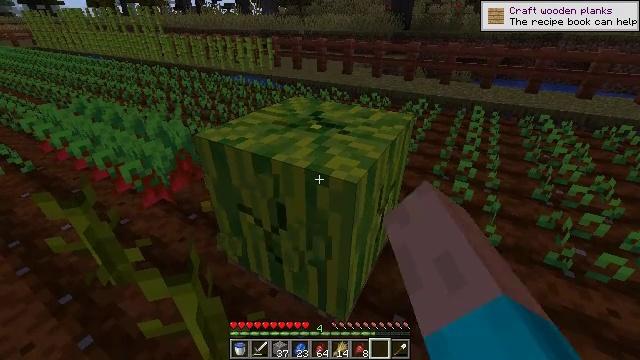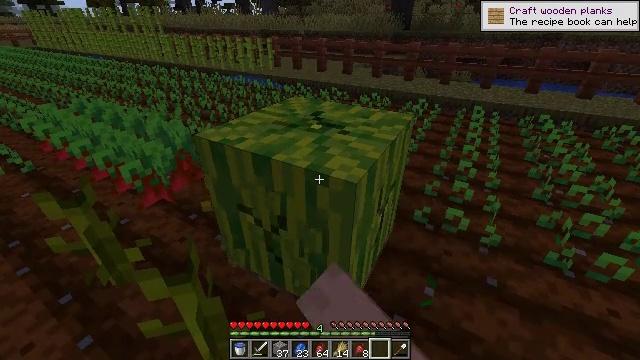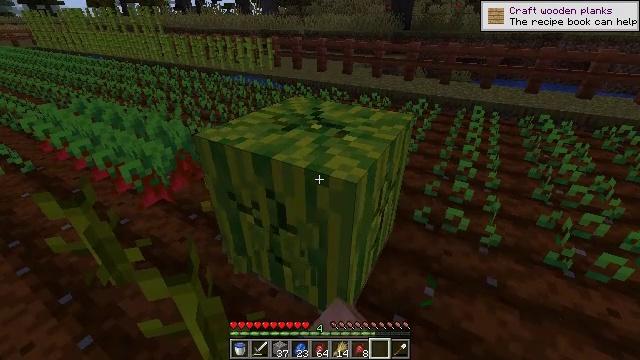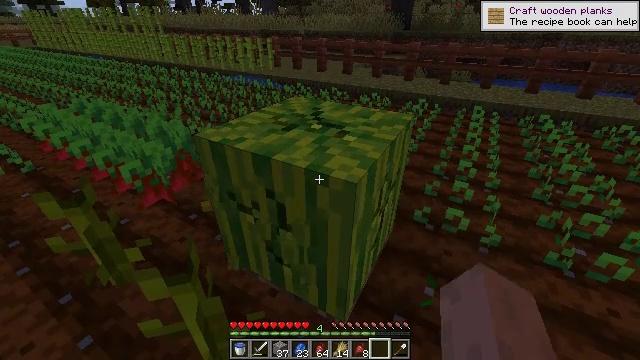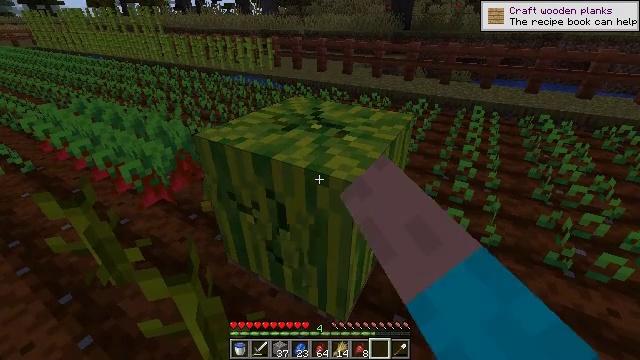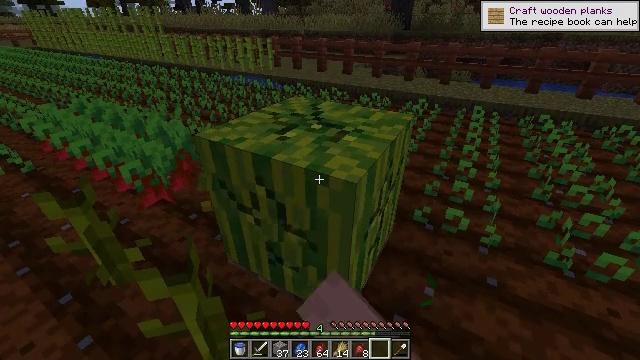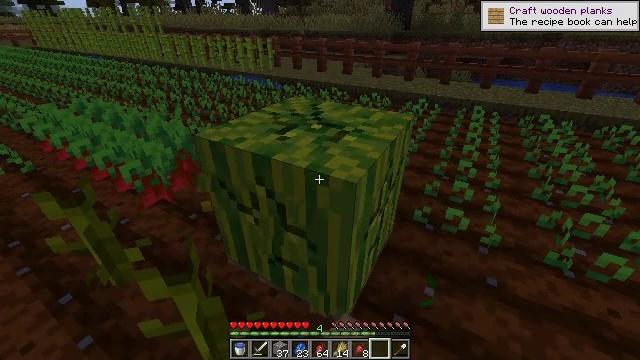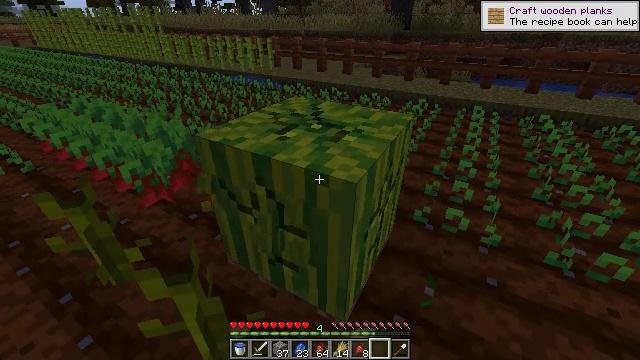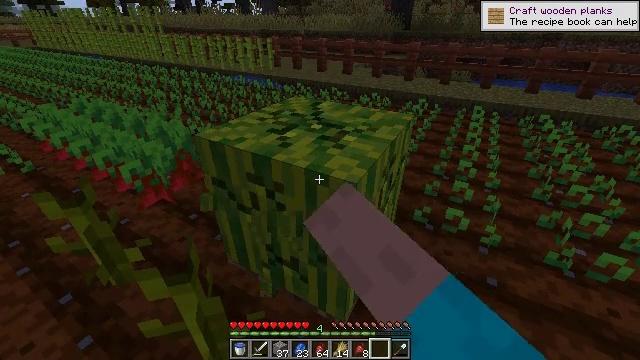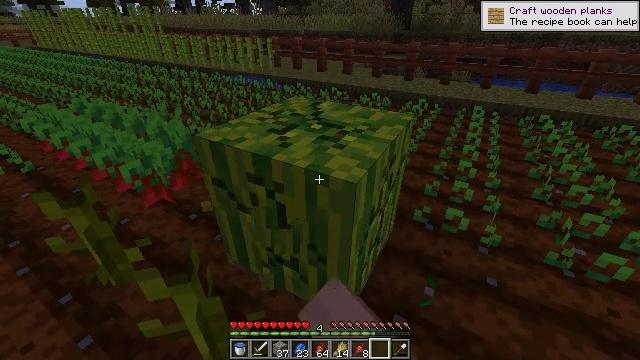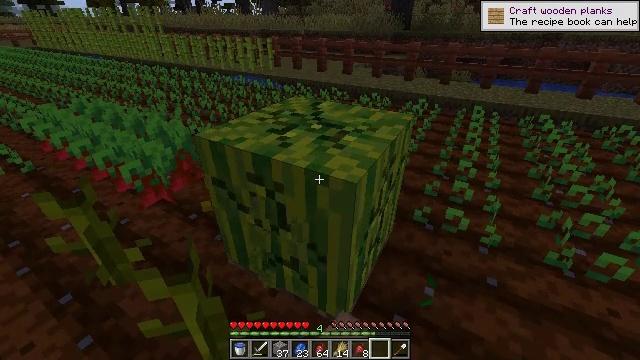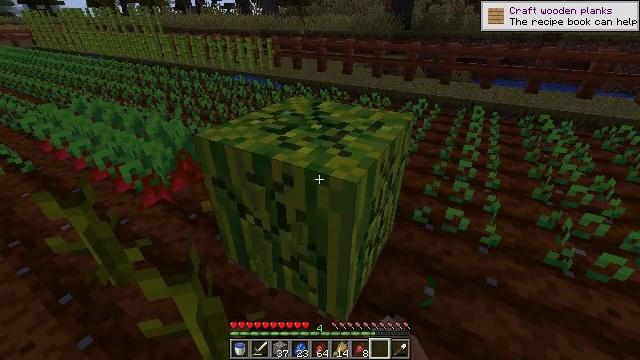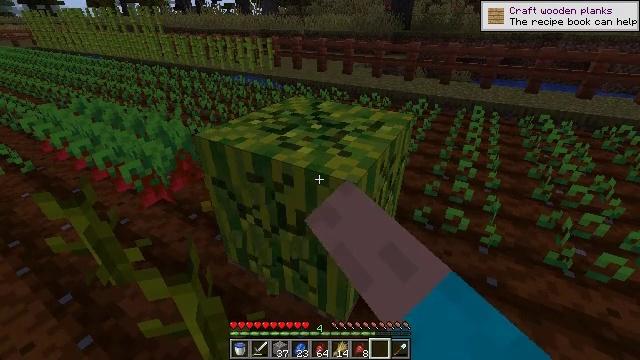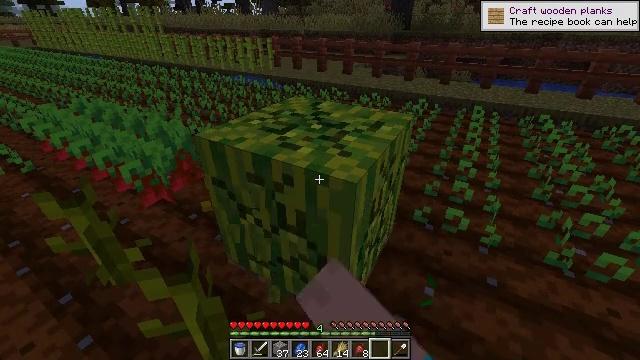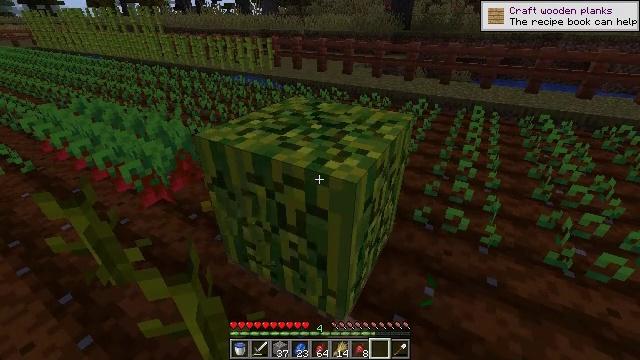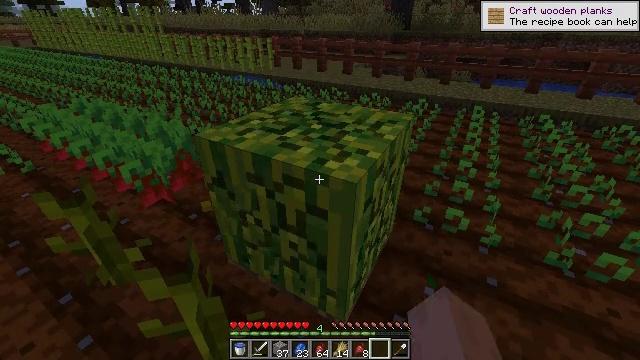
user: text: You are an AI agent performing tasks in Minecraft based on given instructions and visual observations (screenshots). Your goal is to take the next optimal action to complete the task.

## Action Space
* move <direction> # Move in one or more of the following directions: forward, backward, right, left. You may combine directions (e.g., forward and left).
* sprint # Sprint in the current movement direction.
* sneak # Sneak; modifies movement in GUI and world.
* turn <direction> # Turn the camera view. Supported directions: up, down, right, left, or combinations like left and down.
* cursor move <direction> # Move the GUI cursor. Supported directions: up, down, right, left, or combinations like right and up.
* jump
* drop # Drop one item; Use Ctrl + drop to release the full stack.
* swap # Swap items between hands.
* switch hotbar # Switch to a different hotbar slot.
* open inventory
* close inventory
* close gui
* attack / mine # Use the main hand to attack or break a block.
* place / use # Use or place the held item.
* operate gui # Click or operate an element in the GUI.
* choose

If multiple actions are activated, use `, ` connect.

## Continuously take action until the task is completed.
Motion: motion action
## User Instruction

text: Break the melon to get slices.
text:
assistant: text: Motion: attack / mine
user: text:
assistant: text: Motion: attack / mine
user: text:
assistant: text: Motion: attack / mine
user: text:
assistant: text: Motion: attack / mine
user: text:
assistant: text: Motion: attack / mine
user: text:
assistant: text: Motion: attack / mine
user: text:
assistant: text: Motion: attack / mine
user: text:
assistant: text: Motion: attack / mine
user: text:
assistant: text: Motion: attack / mine
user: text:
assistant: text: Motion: attack / mine
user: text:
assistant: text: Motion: attack / mine
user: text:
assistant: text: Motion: attack / mine
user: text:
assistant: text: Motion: attack / mine
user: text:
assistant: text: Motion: attack / mine
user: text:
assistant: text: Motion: attack / mine
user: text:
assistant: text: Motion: attack / mine
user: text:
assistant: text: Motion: attack / mine
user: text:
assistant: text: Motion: attack / mine
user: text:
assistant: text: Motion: attack / mine
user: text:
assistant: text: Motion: attack / mine
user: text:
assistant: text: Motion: attack / mine
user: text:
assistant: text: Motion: attack / mine
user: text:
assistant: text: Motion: attack / mine
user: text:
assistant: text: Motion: attack / mine
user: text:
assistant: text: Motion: attack / mine